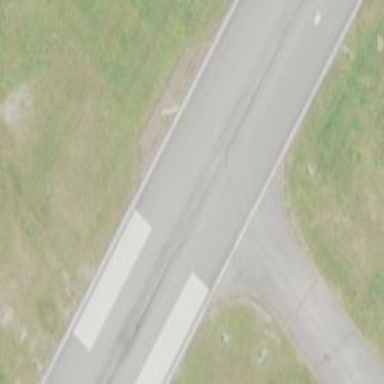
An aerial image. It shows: Taxiway at the airport with asphalt surface.